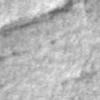
Label: no_change